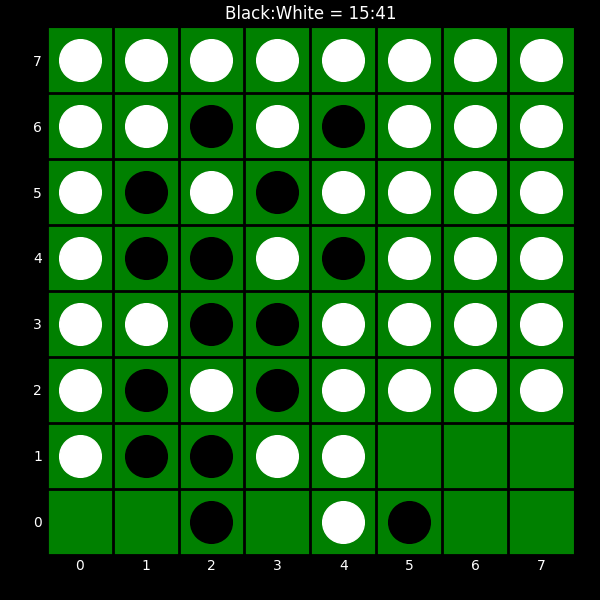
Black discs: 15
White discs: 41